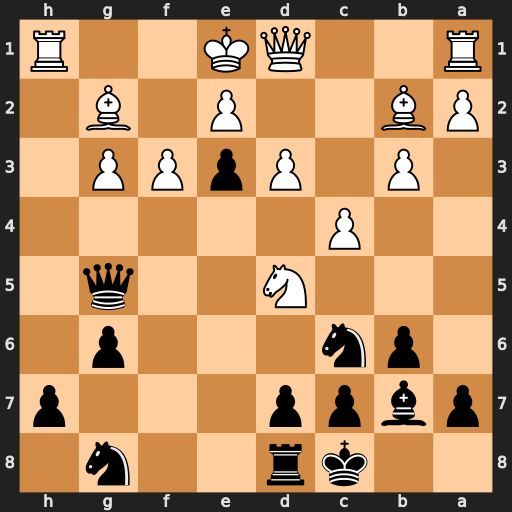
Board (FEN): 2kr2n1/pbpp3p/1pn3p1/3N2q1/2P5/1P1PpPP1/PB2P1B1/R2QK2R
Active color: b
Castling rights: KQ
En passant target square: -
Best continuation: Qxg3+ Kf1 Qf2#